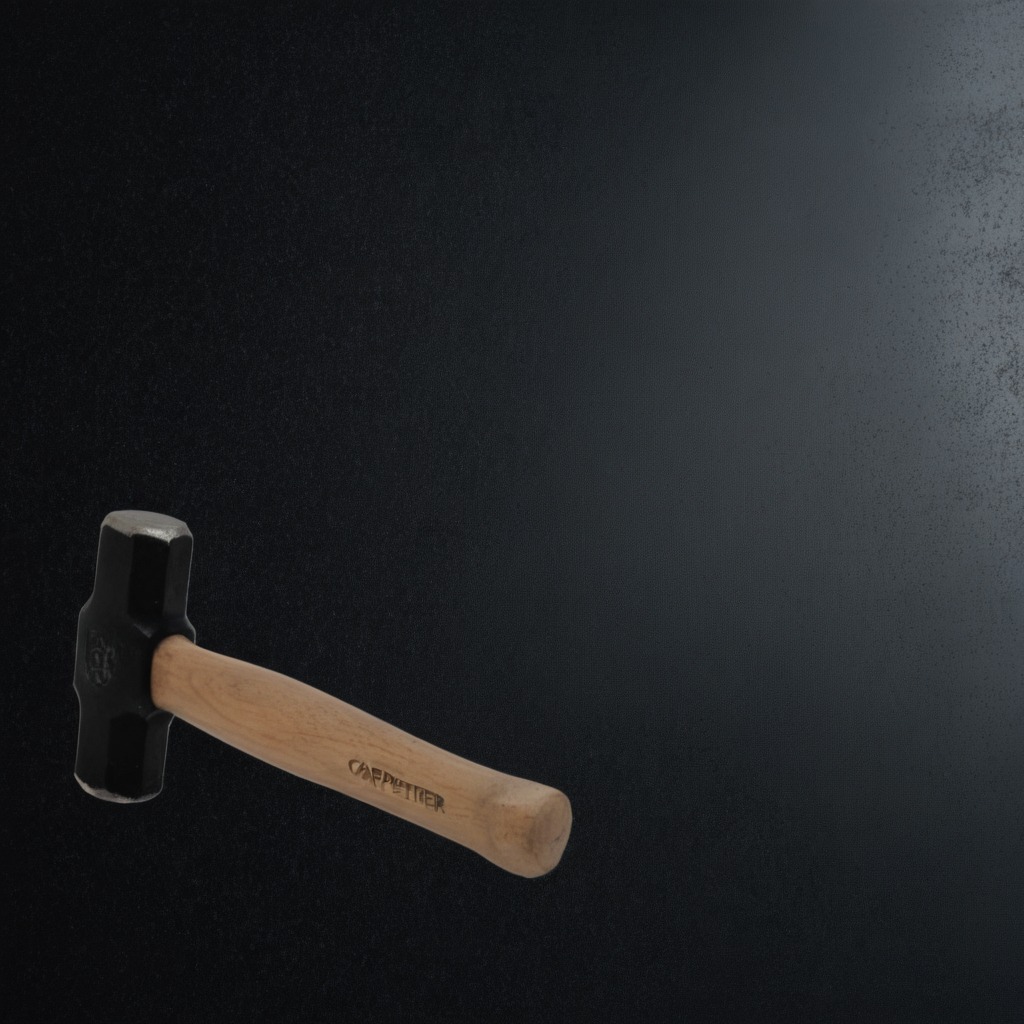
A hammer lies on a clean granite tabletop covered with a black rubber mat inside a workshop at night dim ambient light soft shadows worn but beneath the mat.